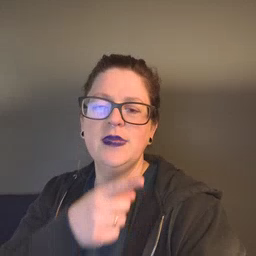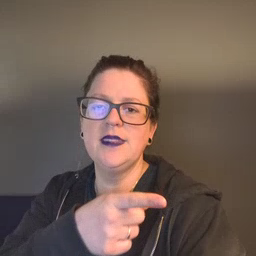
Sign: hesheit